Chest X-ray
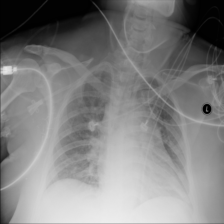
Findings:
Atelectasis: negative
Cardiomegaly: negative
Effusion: negative
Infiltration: positive
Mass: negative
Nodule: negative
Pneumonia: negative
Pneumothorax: negative
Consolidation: negative
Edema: negative
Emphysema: negative
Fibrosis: negative
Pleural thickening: negative
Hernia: negative